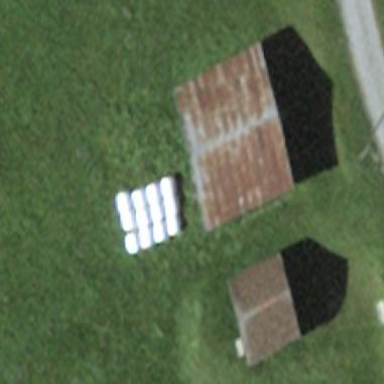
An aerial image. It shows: Barn.